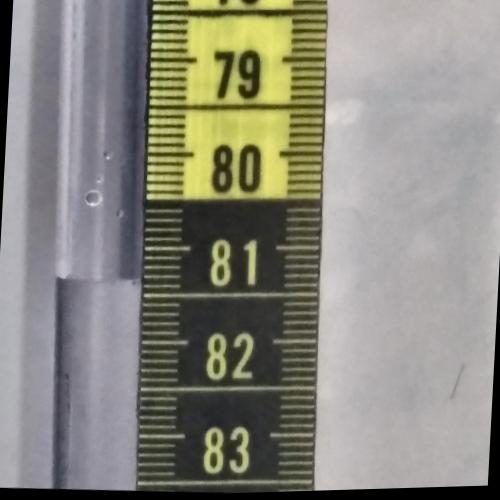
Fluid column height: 81.3 cm